Question: I am making a quiz where there is no correct answer and instead personalities will be compared and calculated to create a matching algorithm. So far I have:

I have 3 tables involving the quiz: questions, question_answers, question_choices:
'''
questions:
+-------------+---------------+
| question_id | question |
+-------------+---------------+
| 1 | Is your... |
| 2 | Do you.. |
| 3 | Have you... |
|_____________|_______________|
question_choices:
+-------------+-------------+-------------+
| choice_id | question_id | choice_text |
+-------------+-------------+-------------+
| 1 | 1 | Somewhere.. |
| 2 | 1 | Somewhere.. |
| 3 | 1 | Somewhere.. |
| 4 | 2 | Yes |
| 5 | 2 | No |
| 6 | 3 | Yes |
| 7 | 3 | No |
|_____________|_____________|_____________|
question_answers:
+------------+---------+------------+------------+
| answer_id | user_id |question_id | choice_id |
+------------+---------+------------+------------+
| 1 | 125 | 1 | 2 |
| 2 | 3 | 1 | 3 | --> 125 & 3 = No Match
| 3 | 125 | 2 | 1 |
| 4 | 3 | 2 | 1 | --> 125 & 3 = Match
|____________|_________|____________|____________|
'''
I am now working on trying to get all relative information to post to the empty question_answers table. However, I am having difficulty extracting the value of the choices selected and when clicking submit, only the option clicked for the last question (question 3) appears for all questions.
How do I tailor this for each individual question and how would I post all three of these results to the database using UPDATE?
'''
<?php
$choices = (choices());
$questions = (questions());
$questions_id = (questions_id());
$questions_length = count(questions());
for ($i = 0; $i < $questions_length; $i++){
$each_q = $questions[$i];
$each_q_id = $questions_id[$i];
?>
<div class="poll">
<div class="poll_question">
<?php echo $each_q_id . ". " . $each_q; ?>
</div>
<form action="" method="post">
<div class="poll_options">
<div class="poll_option">
<?php
$each_c = $choices[$i];
$choices_length = count($each_c);
for ($k = 0; $k < $choices_length; $k++){
$each_c = explode('<br />', $each_c);
?>
<input type="radio" name="$each_c" value="1" id="c1">
<label for="c1"><?php echo $each_c[0]; ?></label>
<input type="radio" name="$each_c" value="2" id="c2">
<label for="c2"><?php echo $each_c[1]; ?></label>
<?php if (!empty($each_c[2]) === true){ ?>
<input type="radio" name="$each_c" value="3" id="c3">
<label for="c2"><?php echo $each_c[2]; ?></label>
<?php
}}
$data = $_POST;
$each_cc = count($each_c);
print_r($session_user_id);
$option = 0;
if(isset($data['$each_c'])){
$option = $data['$each_c'];
echo "--".$each_q_id."--".$each_cc."--". $option. "<br>";
}
?>
</div>
</form>
<?php
}
?>
'''
Functions:
'''
function choices(){
$query = mysqli_query($_POST['x'], "SELECT 'question', GROUP_CONCAT('choice_text' ORDER BY 'choice_text' DESC SEPARATOR '<br />') as 'choice_texts' FROM 'questions' JOIN 'question_choices' ON questions.question_id = question_choices.question_id GROUP BY 'question'");
while($row = mysqli_fetch_assoc($query)){
$rows[] = $row;}
if (count($rows)>0){
foreach ($rows as $key => $value) {
$c[] = $value['choice_texts'];
}
return $c;}else return false;
}
function questions_id(){
$query = mysqli_query($_POST['x'], "SELECT 'question_id' FROM 'questions' WHERE DATE(NOW()) BETWEEN 'start' AND 'end'");
while($row = mysqli_fetch_assoc($query)){
$rows[] = $row;}
if (count($rows)>0){
foreach ($rows as $key => $value) {
$q_id = $value['question_id'];
$array_q[] = ($q_id);
}
return $array_q;}else return false;
}
function questions(){
$query = mysqli_query($_POST['x'], "SELECT 'question' FROM 'questions' WHERE DATE(NOW()) BETWEEN 'start' AND 'end'");
while($row = mysqli_fetch_assoc($query)){
$rows[] = $row;}
if (count($rows)>0){
foreach ($rows as $key => $value) {
$q = $value['question'];
$array_q[] = $q;
}
return $array_q;}else return false;
}
'''
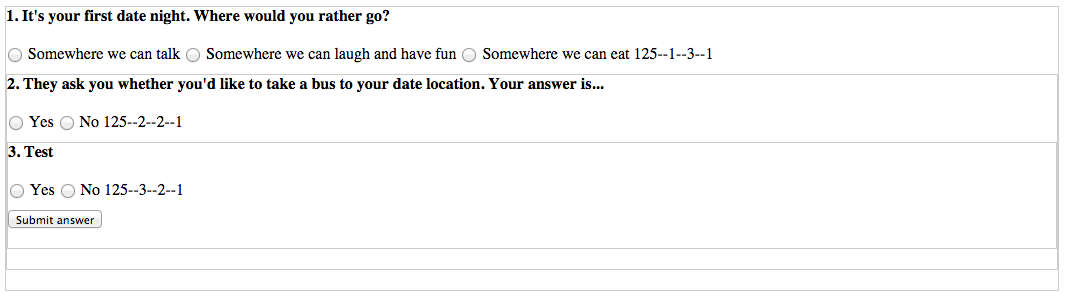
Answer: First I think in your code you create for every question different form (that is in the first for-loop).
With second for-loop you are trying to set radio buttons but you are using
variables not connected with this loop.
I am applying your code a little bit revised so when submitted $_POST will look: $_POS['1'] => choice value, $_POST['2'] => choice value...
where '1', '2'... are your question ids.
'''
<?php
$choices = (choices());
$questions = (questions());
$questions_id = (questions_id());
$questions_length = count(questions());
echo '<form action="#" method="post">';
for ($i = 0; $i < $questions_length; $i++) {
$each_q = $questions[$i];
$each_q_id = $questions_id[$i];
?>
<div class="poll">
<div class="poll_question">
<?php echo $each_q_id . ". " . $each_q; ?>
</div>
<div class="poll_options">
<div class="poll_option">
<?php
$each_c = $choices[$i];
$question = $questions[$i];
$choices_length = count($each_c);
for ($k = 0; $k < $choices_length; $k++){
$each_c = explode('<br />', $each_c);
?>
<input type="radio" name="<?php echo $each_q_id; ?>" value="<?php echo $choices[$i][$k]; ?>" id="c<?php echo $choices[$i][$k] ?>">
<label for="c<?php echo $choices[$i][$k] ?>"><?php echo $choices[$i][$k]; ?></label>
<?php
}
$data = $_POST;
$each_cc = count($choices[$i]);
print_r($session_user_id);
$option = 0;
if(isset($data[$each_q_id])){
$option = $data[$i];
echo "--" . $each_q_id . "--" . $each_cc . "--" . $option . "<br>";
}
?>
</div>
<?php
}
echo '<input type=submit value="submit" />';
echo '<br /></form><br /><br />';
if (!empty($_POST)) {
var_dump($_POST);
}
?>
'''